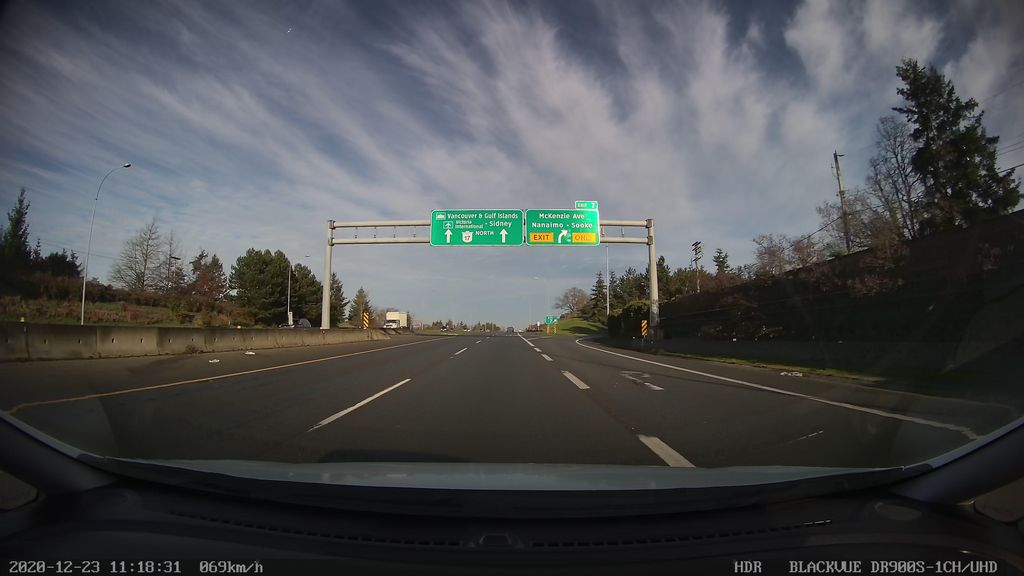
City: victoria